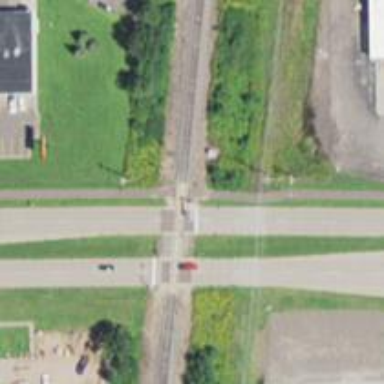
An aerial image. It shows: Railway crossing.